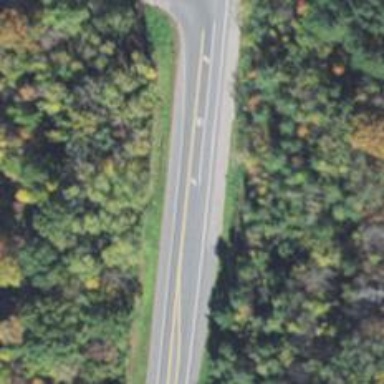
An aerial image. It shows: Asphalt road classified as trunk highway.